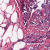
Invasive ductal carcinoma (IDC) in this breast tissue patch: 0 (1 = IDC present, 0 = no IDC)